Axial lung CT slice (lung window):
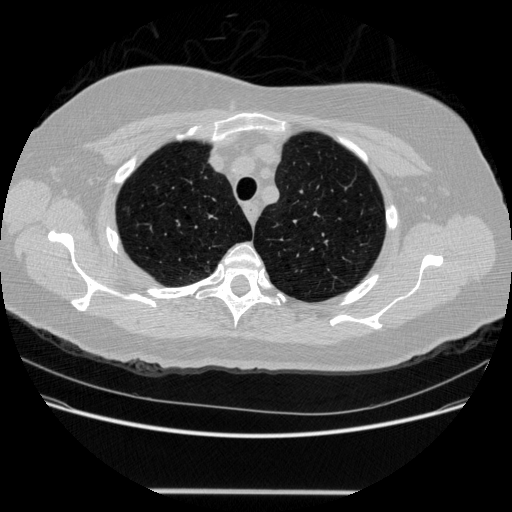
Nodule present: no